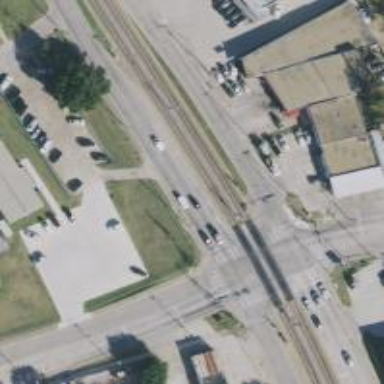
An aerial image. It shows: Railway crossing.